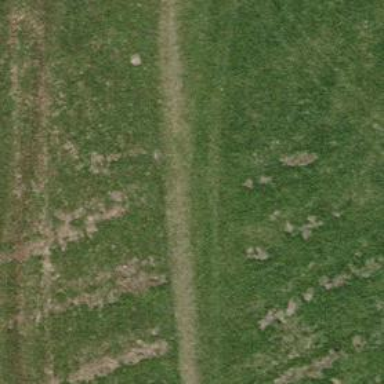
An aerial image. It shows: Path covered with grass.